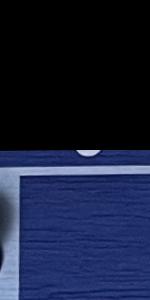
Label: Empty